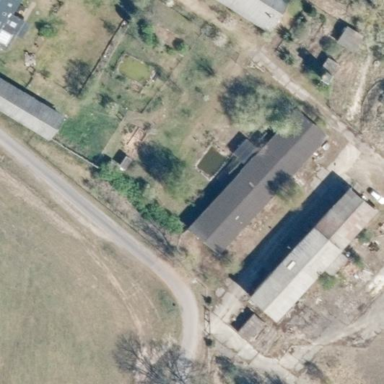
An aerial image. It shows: Farmyard area.